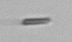
Label: fiber